Question: Im having troubles with the import and use a component in a page.
I have and component named prueba.component.ts that is exported by a module named prueba.module.ts
prueba.module.ts:
'''
import { NgModule } from '@angular/core';
import { CommonModule } from '@angular/common';
import { PruebaComponent } from './prueba.component';
@NgModule({
declarations: [
PruebaComponent
],
imports: [
CommonModule,
],
exports: [
PruebaComponent
]
})
export class PruebaModule { }
'''
And i have a page named home.page.ts than has a module home-routing.module.ts
home-routing.module.ts:
'''
import { NgModule, CUSTOM_ELEMENTS_SCHEMA } from '@angular/core';
import { Routes, RouterModule } from '@angular/router';
import { HomePage } from './home.page';
import { PruebaModule } from 'src/app/componentes/prueba/prueba.module';
import { CommonModule } from '@angular/common';
const routes: Routes = [
{
path: '',
component: HomePage
}
];
@NgModule({
imports: [
RouterModule.forChild(routes),
CommonModule,
PruebaModule
],
exports: [RouterModule],
declarations: [],
schemas: [CUSTOM_ELEMENTS_SCHEMA]
})
export class HomePageRoutingModule {}
'''
I understood that this was enough to be able to use the component within the page, but it continues presenting the image error.
I appreciate any help you can give me.

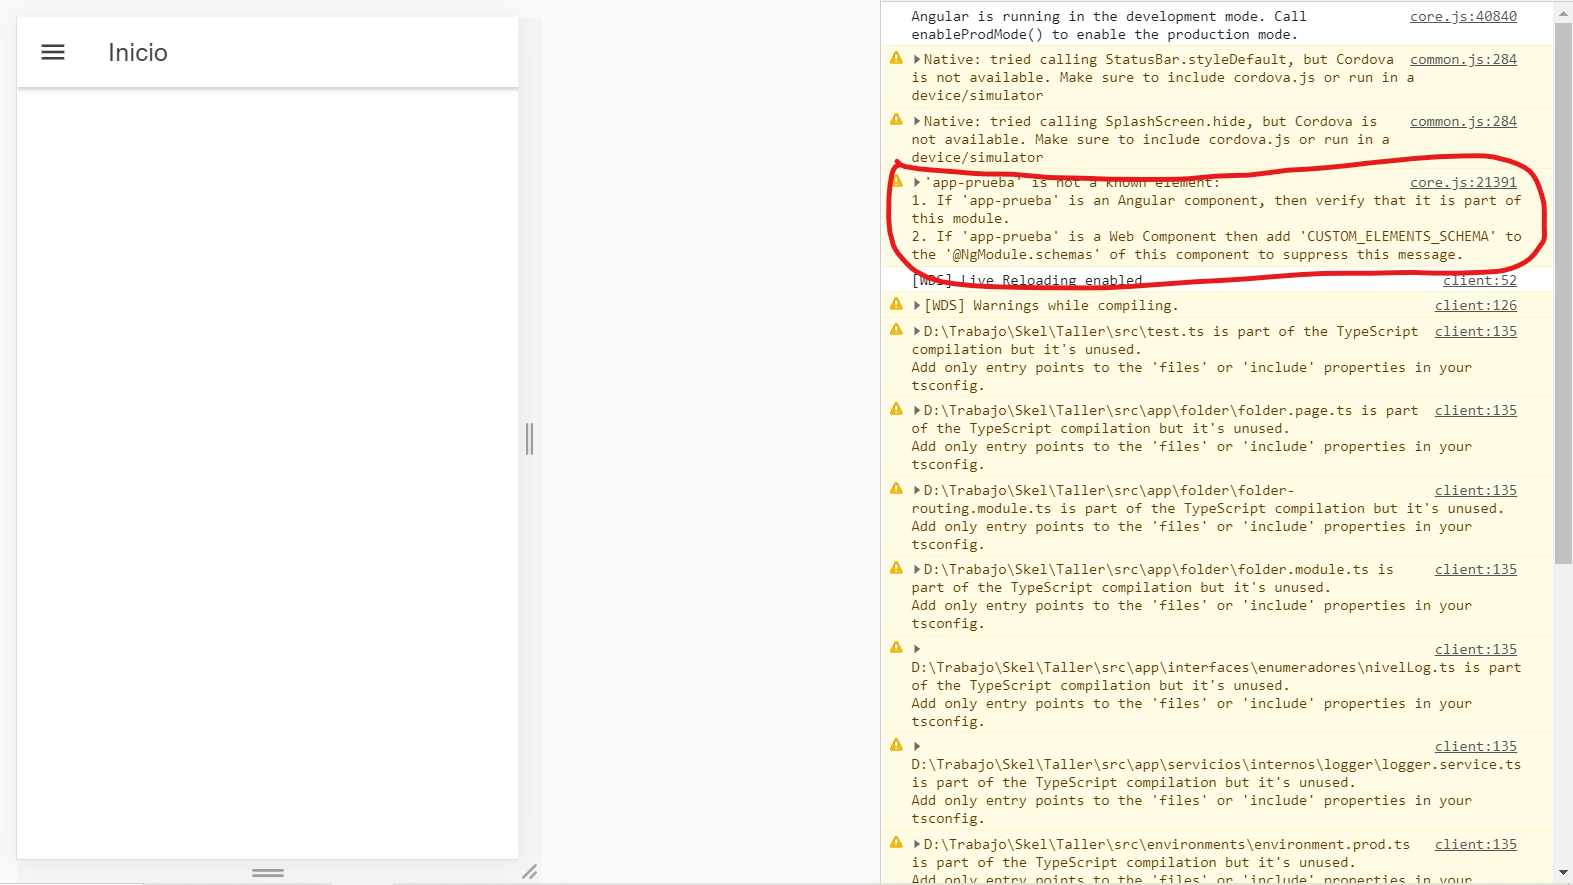
Answer: Here I guess you got confused between module and routing-module.
If you want to use your PruebaComponent in another module then you need to import the PruebaModule in that module. Let's suppose that your module name is home.module.ts then you need to add PruebaModule in home.module.ts and not in home-routing.module.ts
So basically your home.module.ts should look like this.
'''
@NgModule({
imports: [
CommonModule,
PruebaModule]
})
export class HomeModule{ }
'''
and now simply you can use preubaComponent in your home-routing.module.ts
So home-routing.module.ts would look something like this.
'''
const routes: Routes = [{
path: '',
component: HomePage}
];
@NgModule({
imports: [
RouterModule.forChild(routes)
],
exports: [RouterModule]
})
export class HomePageRoutingModule {}
'''
And now you can use the component name in Homepage component.
So your homepage.component.html would simply have the below line.
'''
<app-prueba></app-prueba>
'''